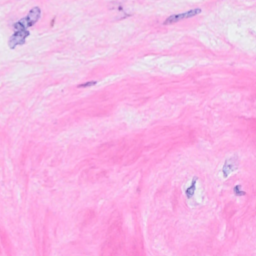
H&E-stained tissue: Breast